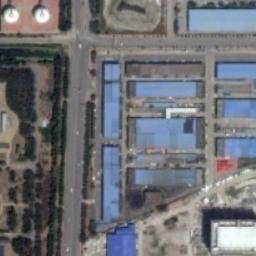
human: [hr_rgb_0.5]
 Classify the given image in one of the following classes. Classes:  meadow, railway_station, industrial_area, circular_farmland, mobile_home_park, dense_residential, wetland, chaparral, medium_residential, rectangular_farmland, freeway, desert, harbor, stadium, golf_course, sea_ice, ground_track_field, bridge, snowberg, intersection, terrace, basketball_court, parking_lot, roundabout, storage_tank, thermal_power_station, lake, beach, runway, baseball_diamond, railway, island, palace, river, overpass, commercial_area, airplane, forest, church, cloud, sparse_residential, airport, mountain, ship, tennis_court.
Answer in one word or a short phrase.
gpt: industrial_area